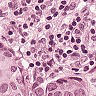
Metastatic tissue present: yes